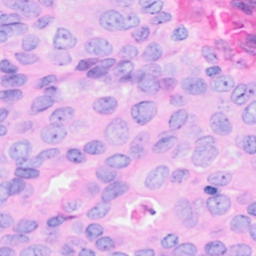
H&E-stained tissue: Breast